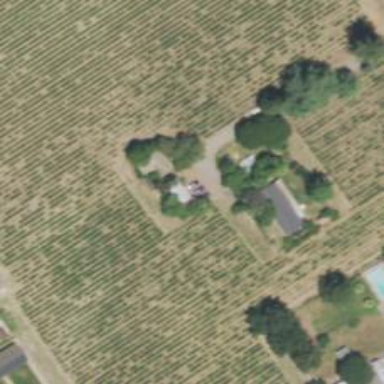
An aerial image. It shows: Vineyard with wine grapes as the crop.